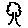
Label: tree